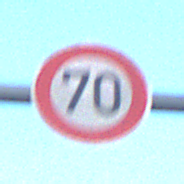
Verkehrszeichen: Geschwindigkeit70
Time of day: SunriseSunset
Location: Outdoor (Nature)
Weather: PartlyCloudy
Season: NotSpecified
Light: Natural